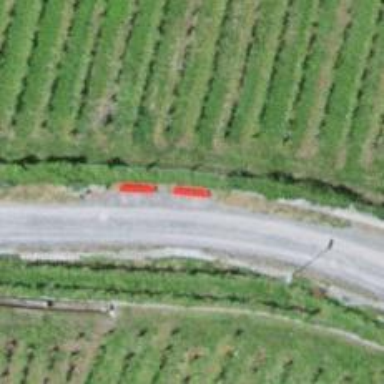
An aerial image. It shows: Red bench.